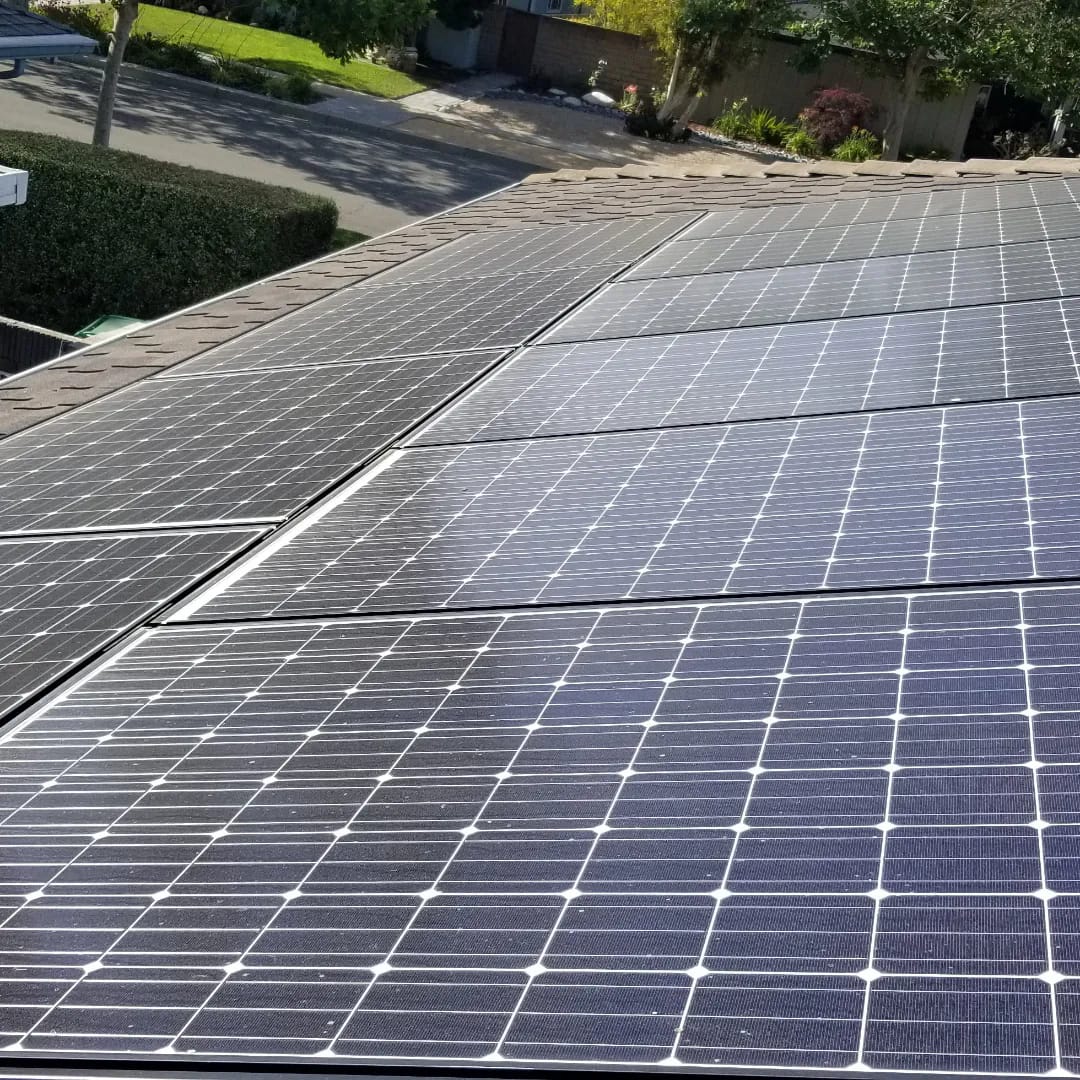
Label: Dusty